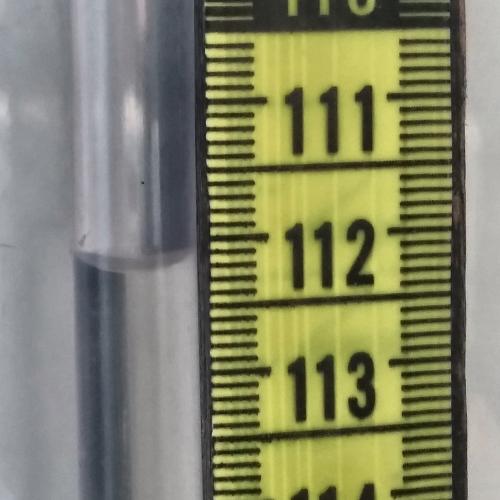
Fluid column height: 112.2 cm